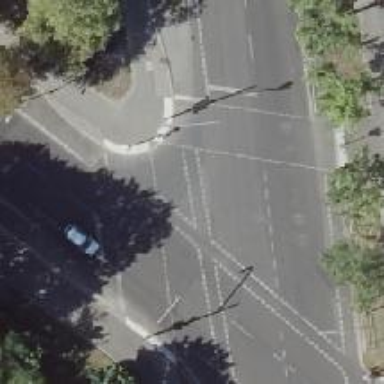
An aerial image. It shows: Asphalt footway with marked crossing equipped with traffic signals.